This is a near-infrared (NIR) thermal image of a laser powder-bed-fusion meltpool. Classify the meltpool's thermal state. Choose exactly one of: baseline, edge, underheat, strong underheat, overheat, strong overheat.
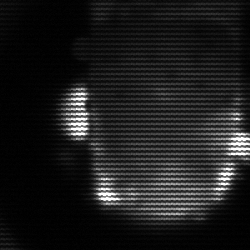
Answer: baseline